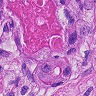
Metastatic tissue present: yes